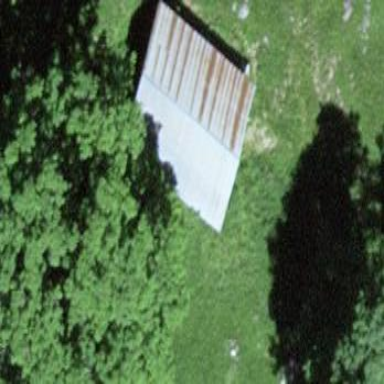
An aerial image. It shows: Rural barn.